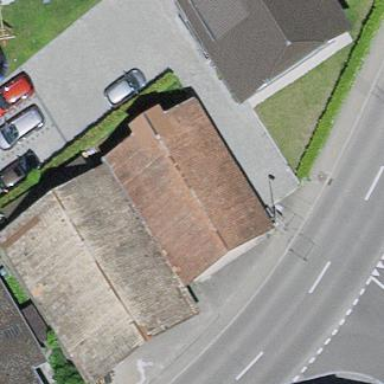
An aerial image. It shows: Garage building.